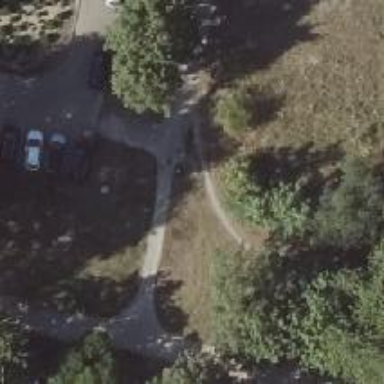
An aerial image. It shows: Footway.